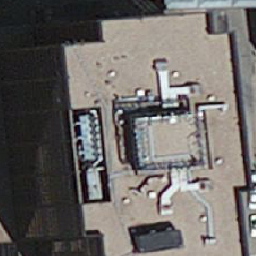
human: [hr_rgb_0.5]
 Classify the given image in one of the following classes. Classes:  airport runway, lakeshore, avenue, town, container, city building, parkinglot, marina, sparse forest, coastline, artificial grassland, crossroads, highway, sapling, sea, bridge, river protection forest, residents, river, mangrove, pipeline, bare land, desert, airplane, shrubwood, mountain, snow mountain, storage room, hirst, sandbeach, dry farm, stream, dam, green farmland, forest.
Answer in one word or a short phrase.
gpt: city building